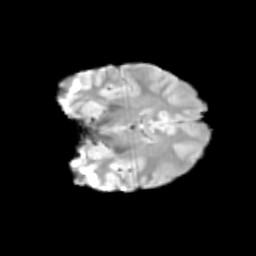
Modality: T2w
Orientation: coronal
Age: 12
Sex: female
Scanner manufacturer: siemens
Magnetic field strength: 3 T
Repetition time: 3.8 s
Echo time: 0.07 s